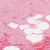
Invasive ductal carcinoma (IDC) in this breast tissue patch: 0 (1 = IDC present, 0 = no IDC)